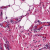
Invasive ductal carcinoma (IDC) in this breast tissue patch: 0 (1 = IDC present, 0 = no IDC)